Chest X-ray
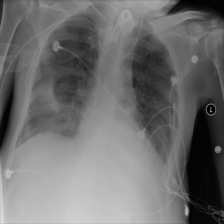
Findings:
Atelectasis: negative
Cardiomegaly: negative
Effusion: positive
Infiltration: negative
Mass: negative
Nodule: negative
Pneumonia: negative
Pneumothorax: negative
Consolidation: negative
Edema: negative
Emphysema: negative
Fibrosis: negative
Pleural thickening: negative
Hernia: negative